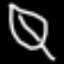
Label: leaf